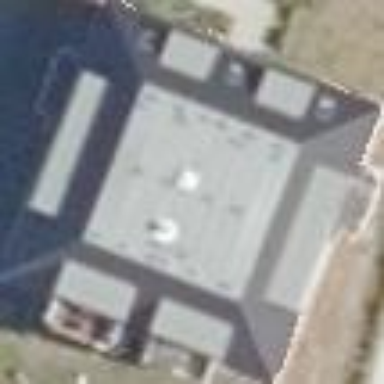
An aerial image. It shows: Quadruple saltbox roof shape on apartment building.